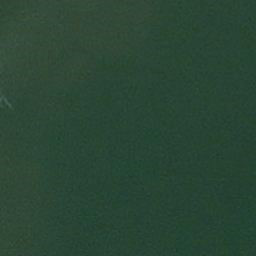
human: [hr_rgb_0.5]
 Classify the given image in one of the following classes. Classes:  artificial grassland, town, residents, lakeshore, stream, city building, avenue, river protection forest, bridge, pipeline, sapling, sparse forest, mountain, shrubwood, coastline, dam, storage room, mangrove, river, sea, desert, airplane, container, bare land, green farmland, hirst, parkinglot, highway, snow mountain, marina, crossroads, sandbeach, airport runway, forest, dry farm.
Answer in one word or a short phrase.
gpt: sea